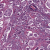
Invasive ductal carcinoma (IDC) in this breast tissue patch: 1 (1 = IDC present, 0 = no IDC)